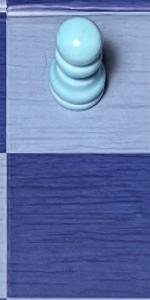
Label: Empty